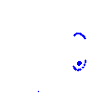
Particle: electron